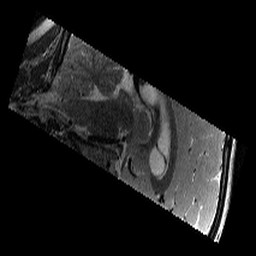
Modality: T2w
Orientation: sagittal
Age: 9
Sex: male
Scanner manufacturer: siemens
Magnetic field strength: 3 T
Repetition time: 9.23 s
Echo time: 0.067 s